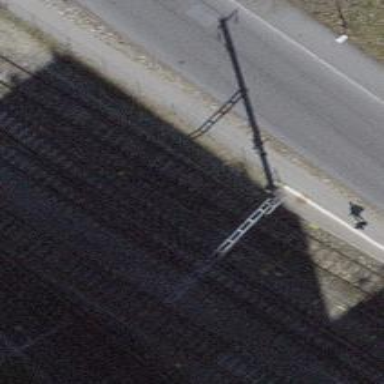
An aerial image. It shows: Single-track electrified railway siding with contact line.